Field crop: maize
Growth stage: 1
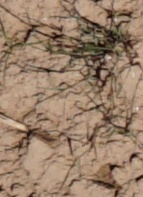
Species: lolium